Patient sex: M
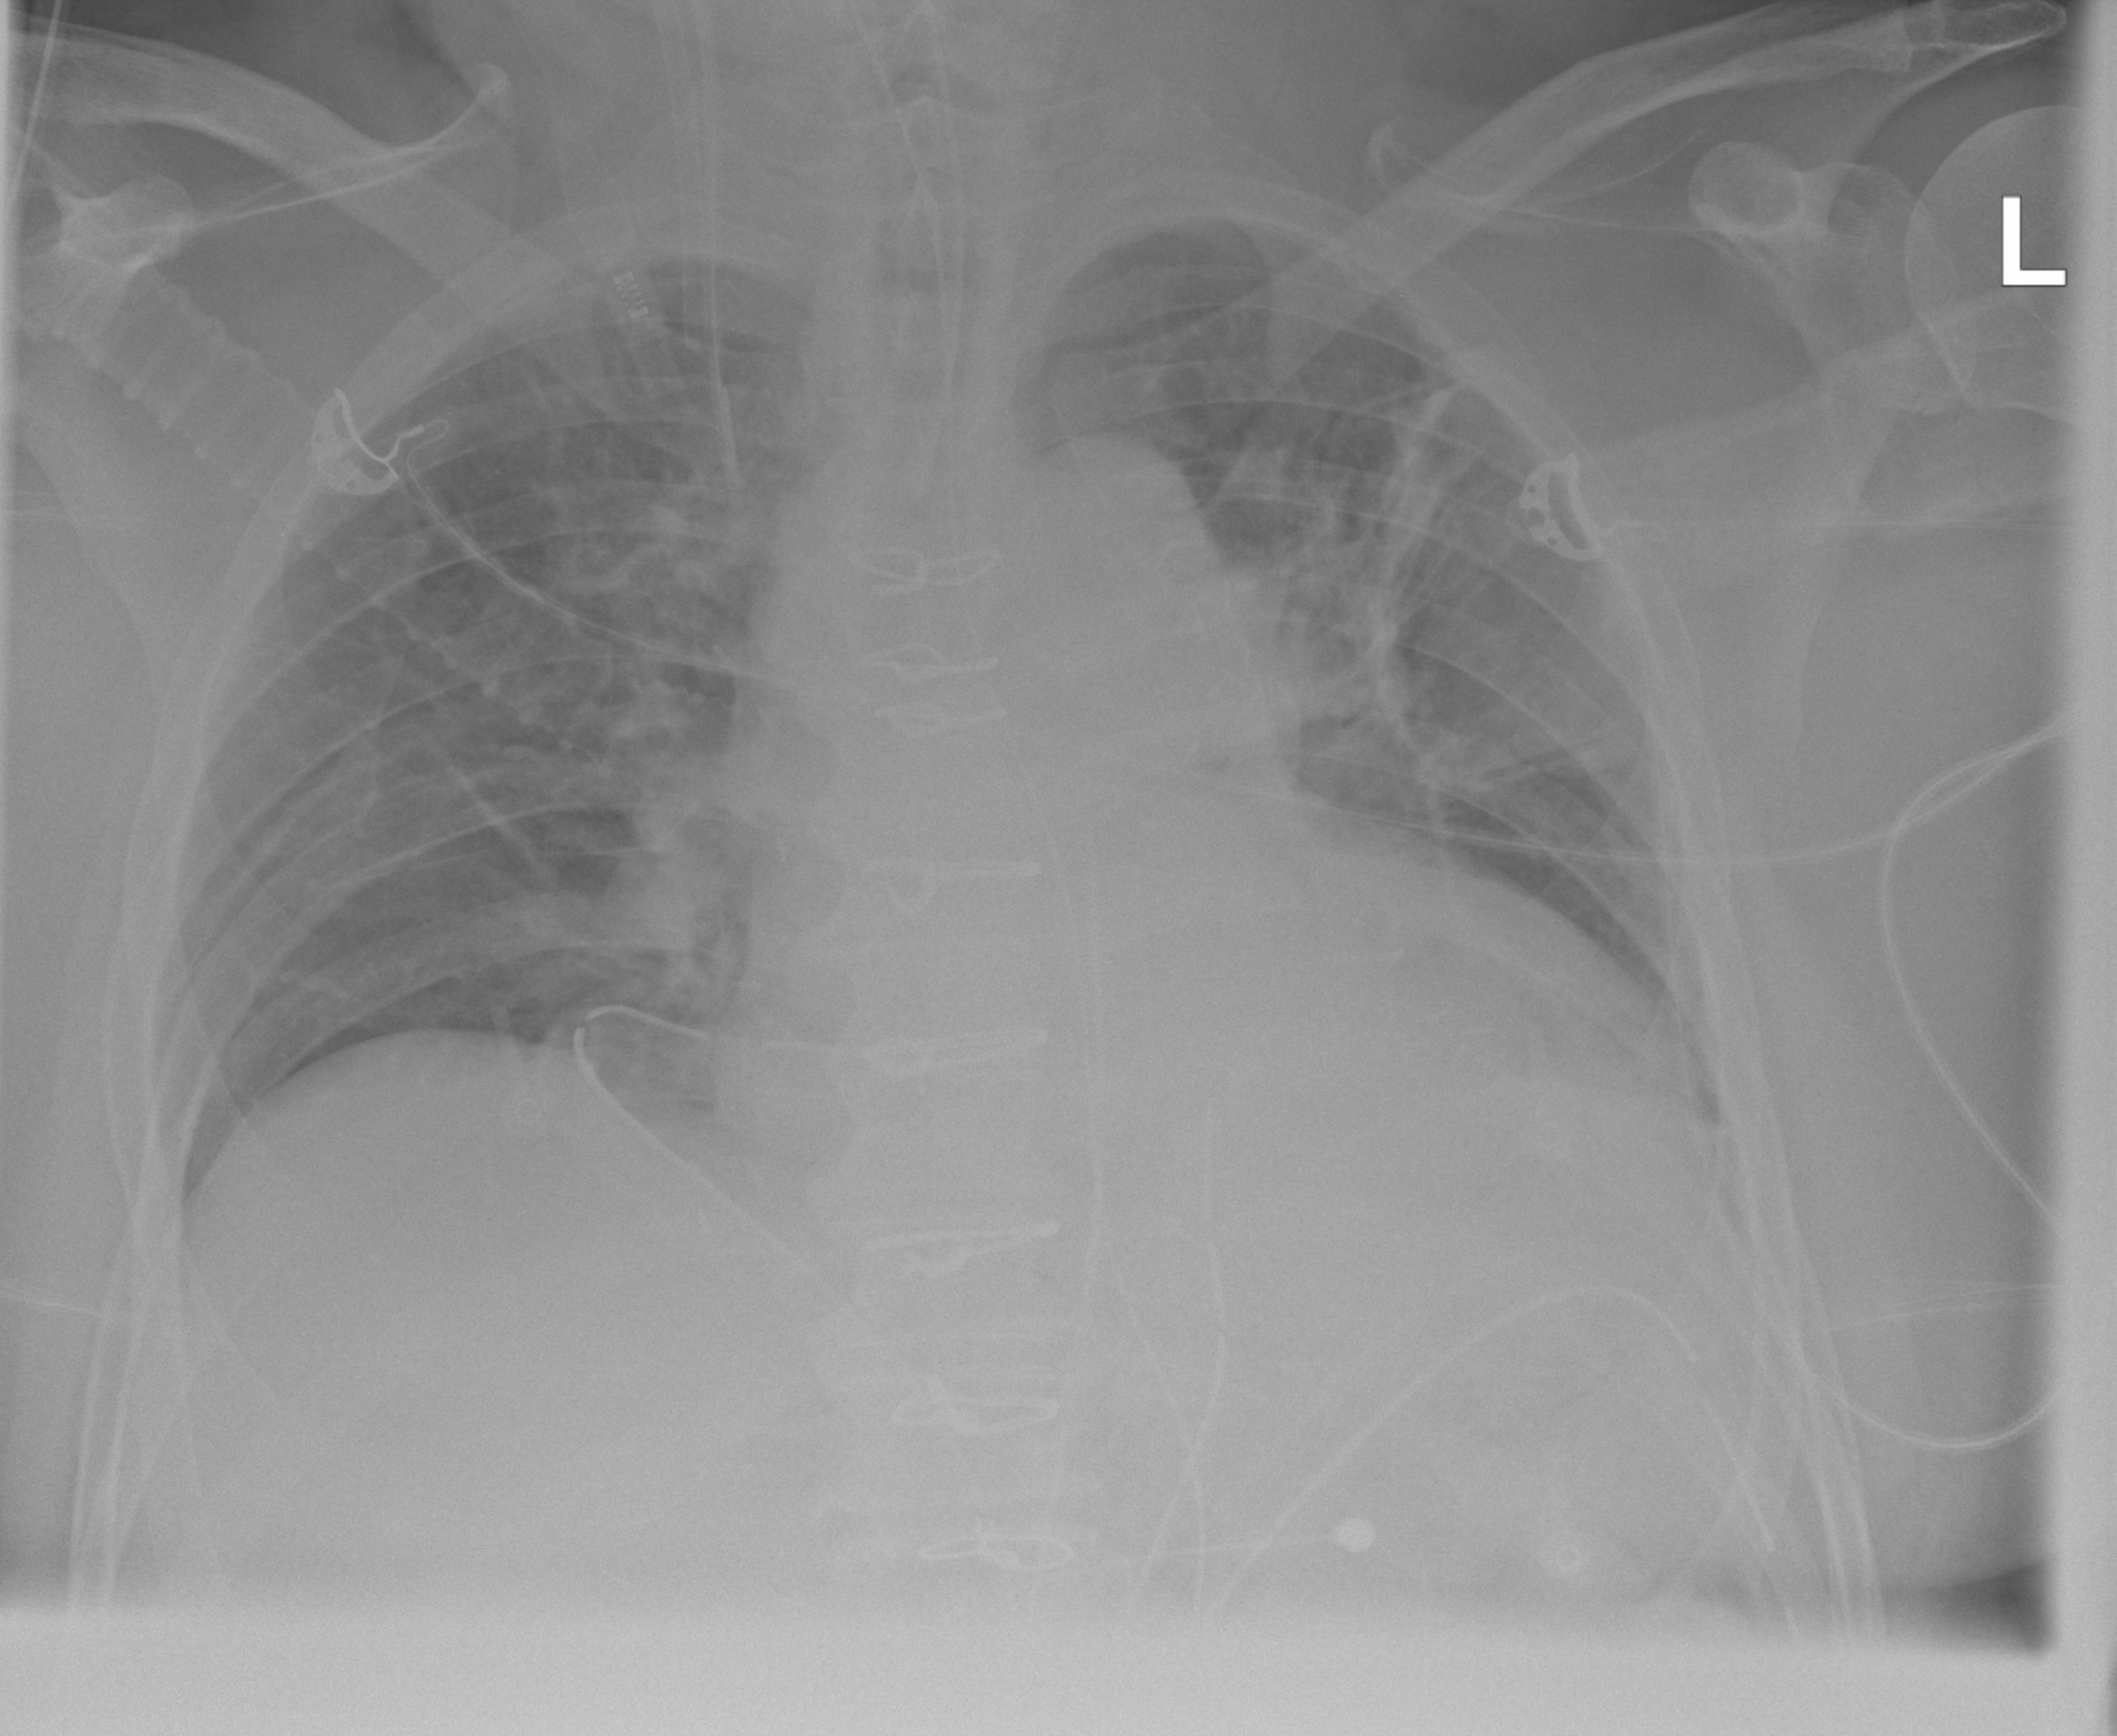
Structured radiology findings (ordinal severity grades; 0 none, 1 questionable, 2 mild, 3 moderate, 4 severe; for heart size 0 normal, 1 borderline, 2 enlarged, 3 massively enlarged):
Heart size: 3
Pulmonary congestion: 2
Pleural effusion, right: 0
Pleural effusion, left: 1
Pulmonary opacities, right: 0
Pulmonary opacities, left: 0
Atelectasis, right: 0
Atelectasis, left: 3